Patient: sex F, age 46
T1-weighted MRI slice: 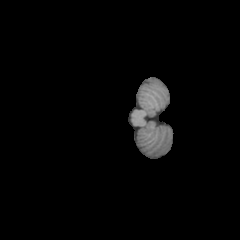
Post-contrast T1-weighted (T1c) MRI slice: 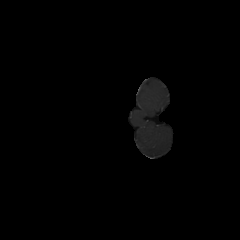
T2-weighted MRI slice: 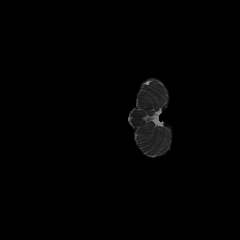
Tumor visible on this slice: no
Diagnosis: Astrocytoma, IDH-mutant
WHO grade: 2